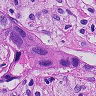
Metastatic tissue present: yes